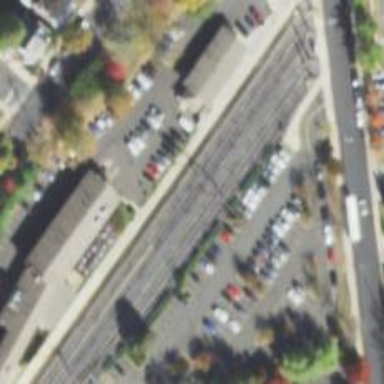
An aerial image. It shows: Railway service station.